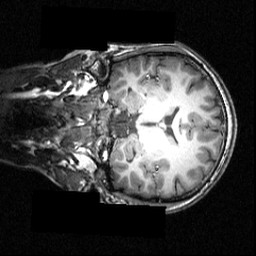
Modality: T1w
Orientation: coronal
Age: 18
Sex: female
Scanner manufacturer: siemens
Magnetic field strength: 3.951 T
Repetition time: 1.5 s
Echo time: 0.00335 s